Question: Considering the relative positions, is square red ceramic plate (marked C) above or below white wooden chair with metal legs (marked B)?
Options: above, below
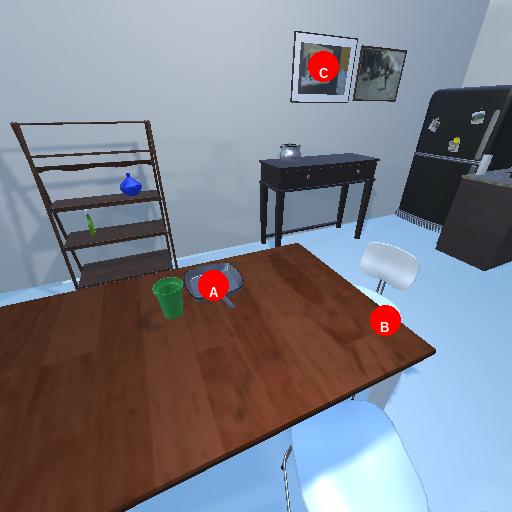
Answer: above